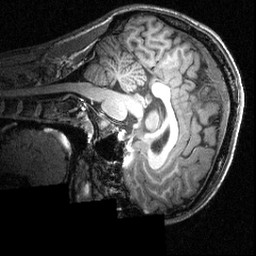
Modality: T1w
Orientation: sagittal
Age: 21
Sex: male
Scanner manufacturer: siemens
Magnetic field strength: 3.951 T
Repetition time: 1.5 s
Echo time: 0.00335 s